Question: I am trying to learn how to code a UITableView and is having some problems with the programming of the section.
I have declared 3 arrays with strings and 1 array with the 3 arrays.
'''
firstSection = [NSArray arrayWithObjects:@"Red", @"Blue", nil];
secondSection = [NSArray arrayWithObjects:@"Orange", @"Green", @"Purple", nil];
thirdSection = [NSArray arrayWithObject:@"Yellow"];
array = [[NSMutableArray alloc] initWithObjects:firstSection, secondSection, thirdSection, nil];
'''
To shows the headers
'''
-(NSString *)tableView:(UITableView *)tableView titleForHeaderInSection:(NSInteger)section{
NSString * title;
title = [NSString stringWithFormat:@"%@" , [array objectAtIndex:section]];
return title;
}
'''
which shows the array itself as the headers

therefore is it possible to actually show the name of the sections using the names of the arrays such as firstSection and secondSection?
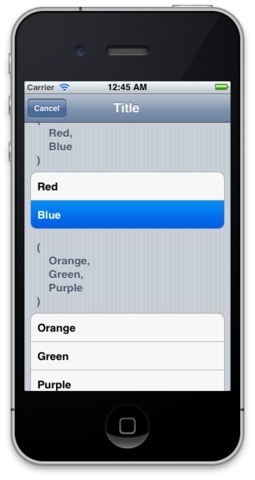
Answer: In your case, it's better to store your arrays in an 'NSDictionary'. For example, if you declare and synthesize an 'NSDictionary' variable called 'tableContents' and an 'NSArray' called 'titleOfSections', you can do something like this:
'''
- (void)viewDidLoad {
[super viewDidLoad];
//These will automatically be released. You won't be needing them anymore (You'll be accessing your data through the NSDictionary variable)
NSArray *firstSection = [NSArray arrayWithObjects:@"Red", @"Blue", nil];
NSArray *secondSection = [NSArray arrayWithObjects:@"Orange", @"Green", @"Purple", nil];
NSArray *thirdSection = [NSArray arrayWithObject:@"Yellow"];
//These are the names that will appear in the section header
self.titleOfSections = [NSArray arrayWithObjects:@"Name of your first section",@"Name of your second section",@"Name of your third section", nil];
NSDictionary *temporaryDictionary = [[NSDictionary alloc]initWithObjectsAndKeys:firstSection,@"0",secondSection,@"1",thirdSection,@"2",nil];
self.tableContents = temporaryDictionary;
[temporaryDictionary release];
}
'''
Then in the table view controller methods:
'''
- (NSInteger)numberOfSectionsInTableView:(UITableView *)tableView{
return [self.titleOfSections count];
}
- (NSInteger)tableView:(UITableView *)table numberOfRowsInSection:(NSInteger)section {
return [[self.tableContents objectForKey:[NSString stringWithFormat:@"%d",section]] count];
}
- (NSString *)tableView:(UITableView *)tableView titleForHeaderInSection:(NSInteger)section {
//Setting the name of your section
return [self.titleOfSections objectAtIndex:section];
}
'''
Then to access the contents of each array in your 'cellForRowAtIndexPath' method:
'''
- (UITableViewCell *)tableView:(UITableView *)tableView cellForRowAtIndexPath:(NSIndexPath *)indexPath {
static NSString *SimpleTableIdentifier = @"SimpleTableIdentifier";
NSArray *arrayForCurrentSection = [self.tableContents objectForKey:[NSString stringWithFormat:@"%d",indexPath.section]];
UITableViewCell * cell = [tableView dequeueReusableCellWithIdentifier:SimpleTableIdentifier];
if (cell == nil) {
cell = [[[UITableViewCell alloc]
initWithStyle:UITableViewCellStyleSubtitle
reuseIdentifier:SimpleTableIdentifier] autorelease];
}
cell.textLabel.text = [arrayForCurrentSection objectAtIndex:indexPath.row];
return cell;
}
'''